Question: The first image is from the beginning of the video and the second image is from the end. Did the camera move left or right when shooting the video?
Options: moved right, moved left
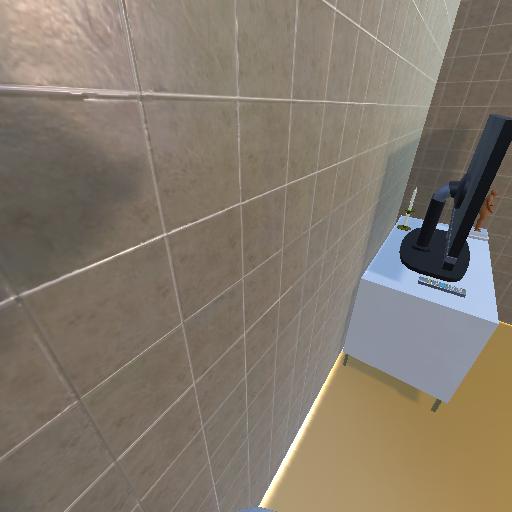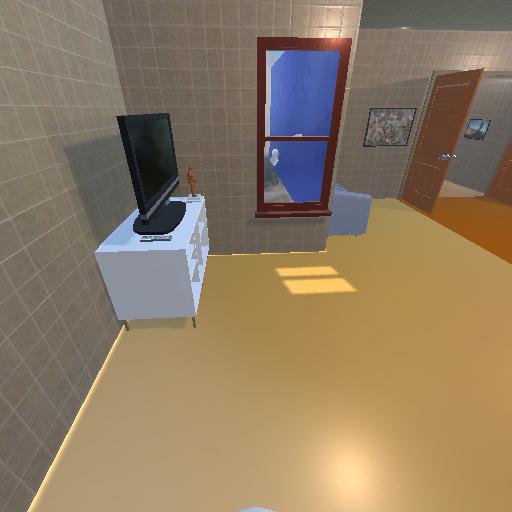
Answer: moved right